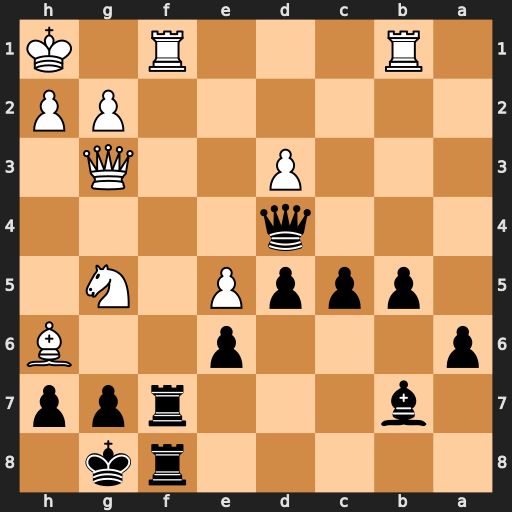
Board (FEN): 5rk1/1b3rpp/p3p2B/1pppP1N1/3q4/3P2Q1/6PP/1R3R1K
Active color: b
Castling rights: -
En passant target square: -
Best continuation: Rxf1+ Rxf1 Rxf1#